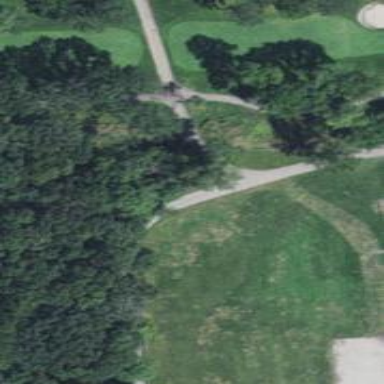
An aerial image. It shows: Smooth asphalt path labeled as golf cartpath with grade 1 quality.